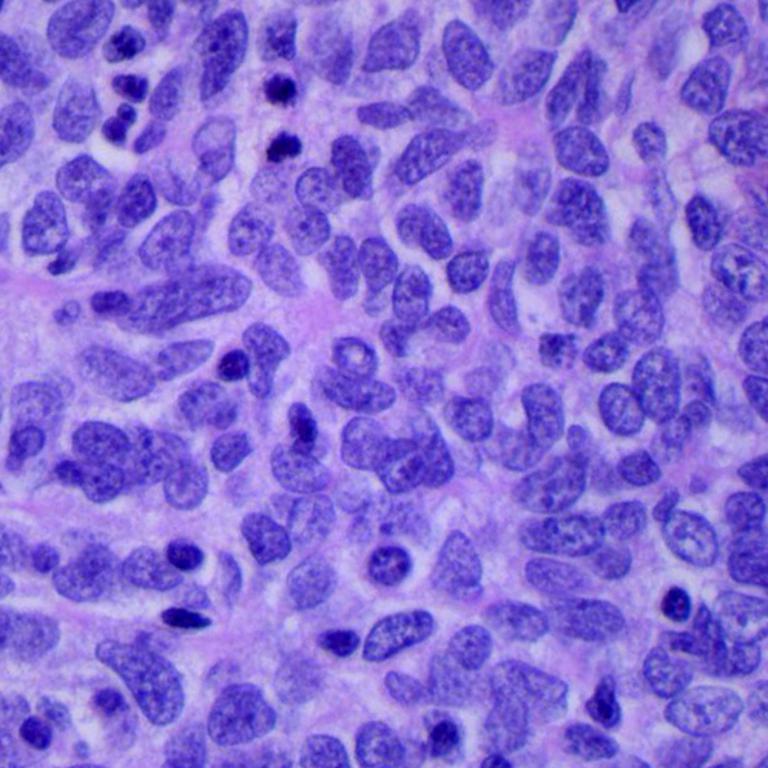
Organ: lung
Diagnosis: squamous carcinomas